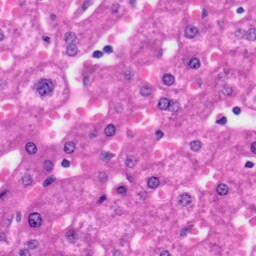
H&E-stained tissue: Liver